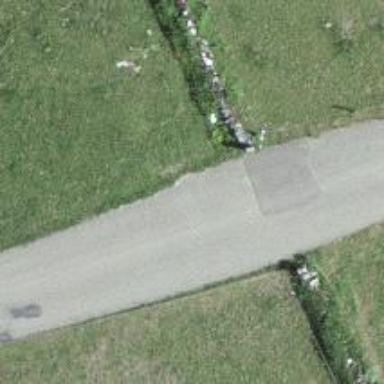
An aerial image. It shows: Passing place on the road.